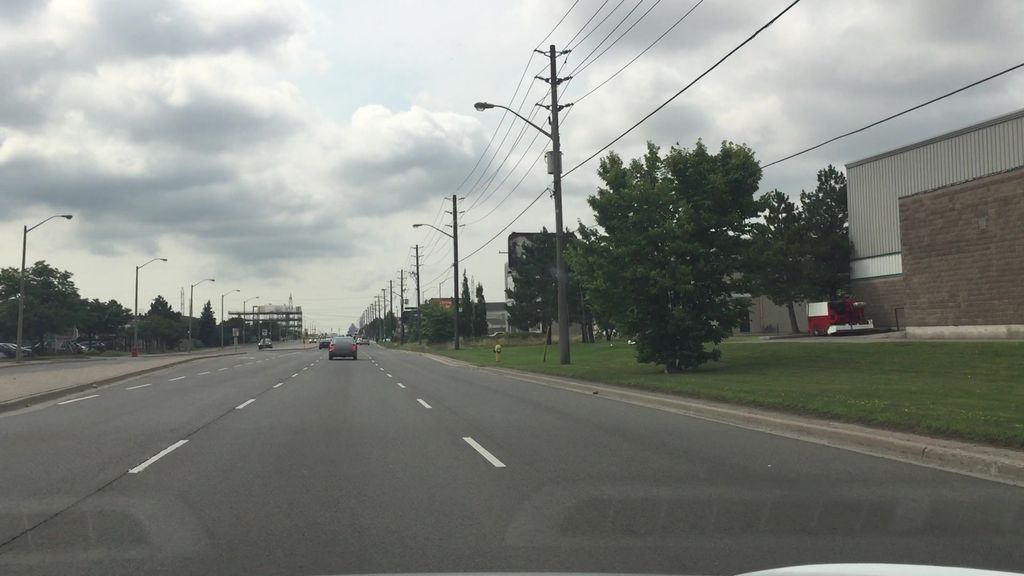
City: toronto